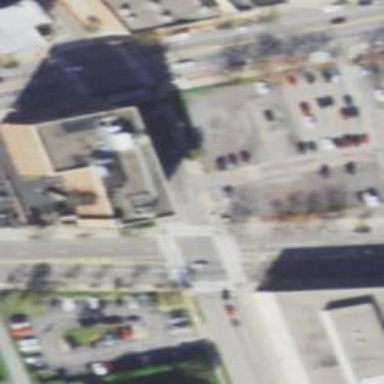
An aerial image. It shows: Commercial building.